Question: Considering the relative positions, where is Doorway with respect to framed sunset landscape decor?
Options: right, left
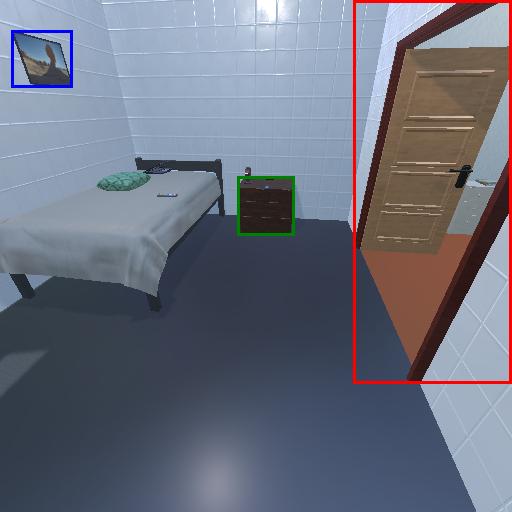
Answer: right